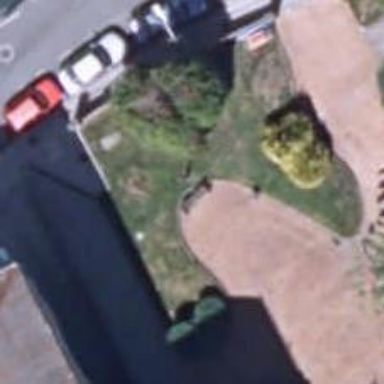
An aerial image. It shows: Bench for seating.